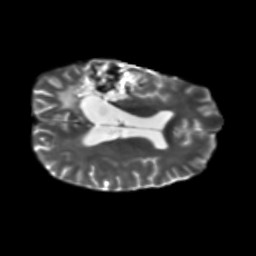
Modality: T2w
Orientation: axial
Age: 49
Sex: male
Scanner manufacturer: siemens
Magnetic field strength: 3 T
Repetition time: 5.25 s
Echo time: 0.08 s